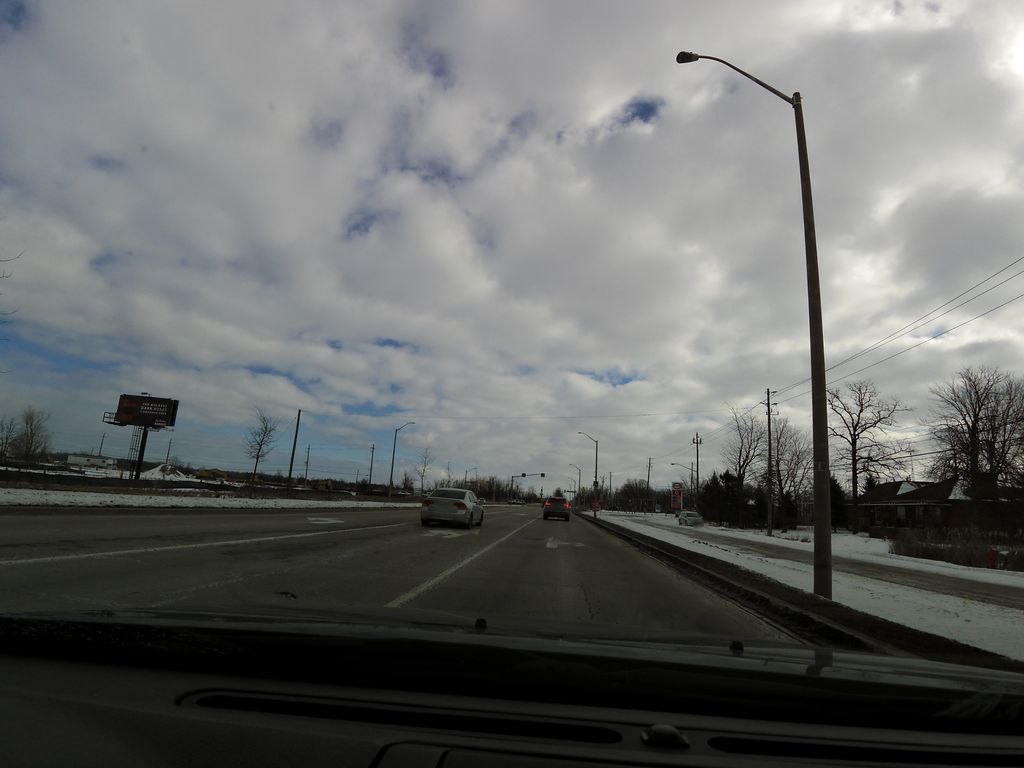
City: hamilton